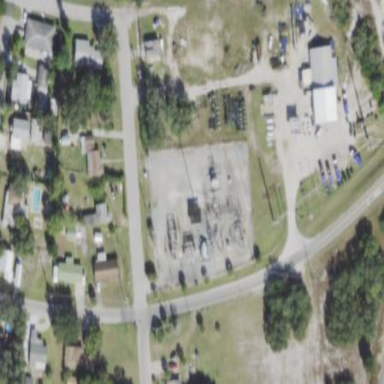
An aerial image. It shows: Outdoor distribution power substation.